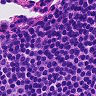
Metastatic tissue present: no